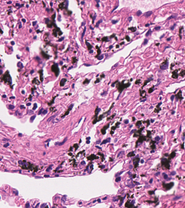
Tumor epithelial tissue: no
Tumor-associated stroma tissue: no
Normal tissue: yes